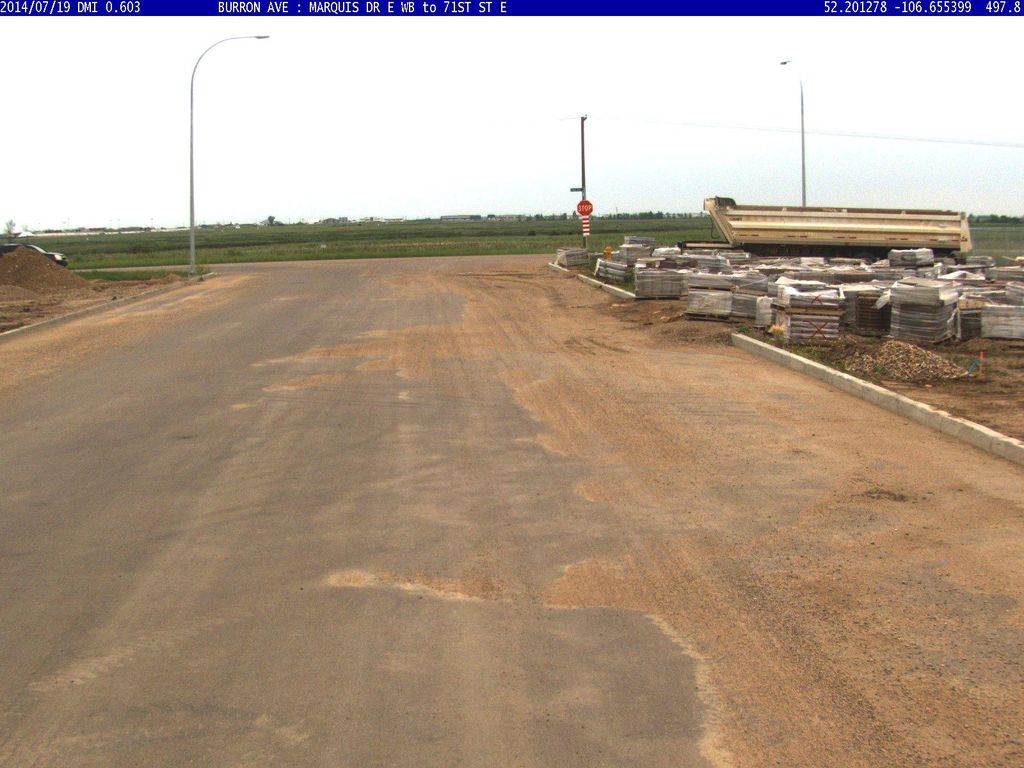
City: saskatoon